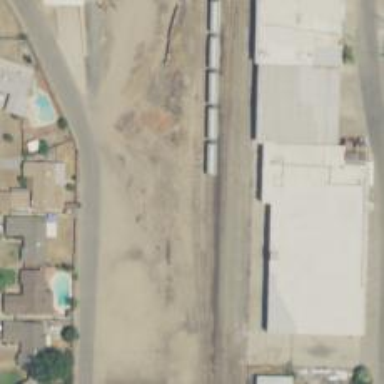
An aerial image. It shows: Railway siding with rails.